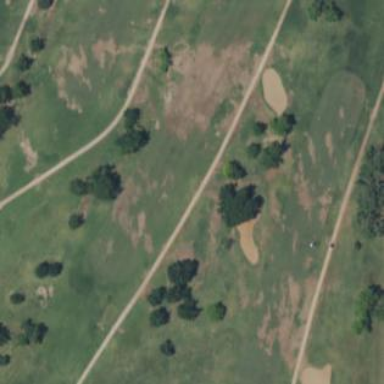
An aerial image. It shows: Grassy area designated as golf fairway.